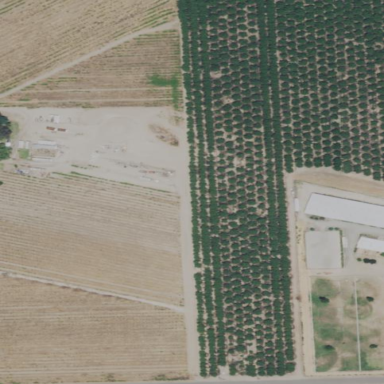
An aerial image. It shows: Vineyard with grape crops.